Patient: sex F, age 63
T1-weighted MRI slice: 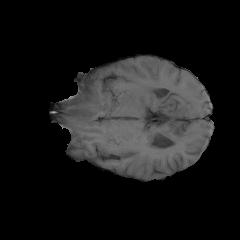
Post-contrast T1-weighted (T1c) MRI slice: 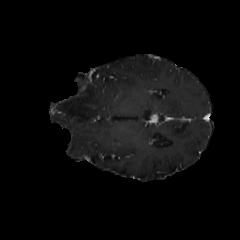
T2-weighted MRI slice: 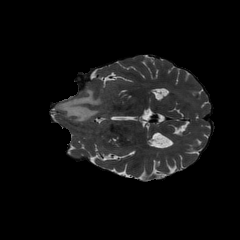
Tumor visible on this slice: yes
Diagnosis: Glioblastoma, IDH-wildtype
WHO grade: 4